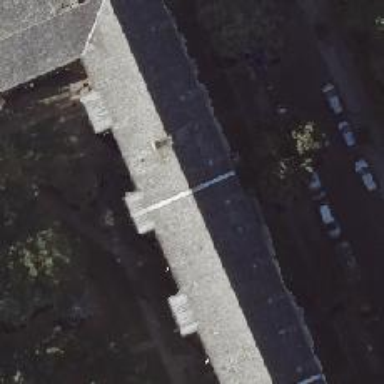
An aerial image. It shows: Building with ridged roof.